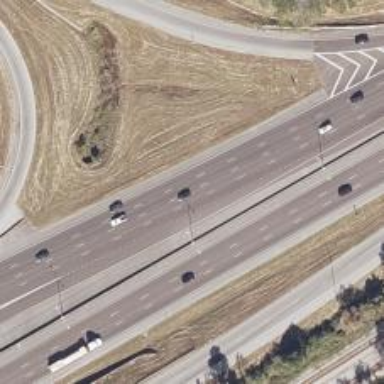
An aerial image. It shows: Motorway junction.